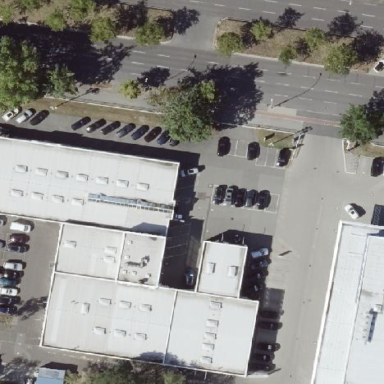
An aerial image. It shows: Building that houses car shop.